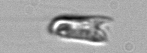
Label: Chrysochromulina_lanceolata